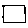
Label: square